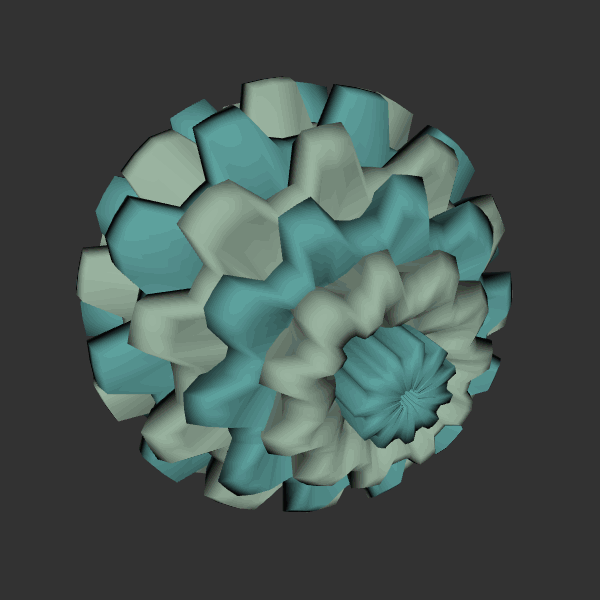
Background: dark